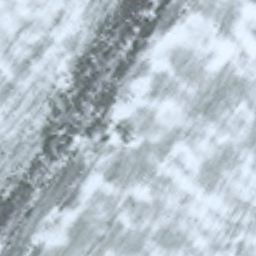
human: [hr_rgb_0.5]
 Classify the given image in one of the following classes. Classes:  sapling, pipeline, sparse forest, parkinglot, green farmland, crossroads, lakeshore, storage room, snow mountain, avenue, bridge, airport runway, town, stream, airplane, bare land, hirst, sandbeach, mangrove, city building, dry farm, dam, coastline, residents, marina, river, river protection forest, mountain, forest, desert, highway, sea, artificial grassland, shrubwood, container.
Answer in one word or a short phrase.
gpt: snow mountain